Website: walmart
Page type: payment
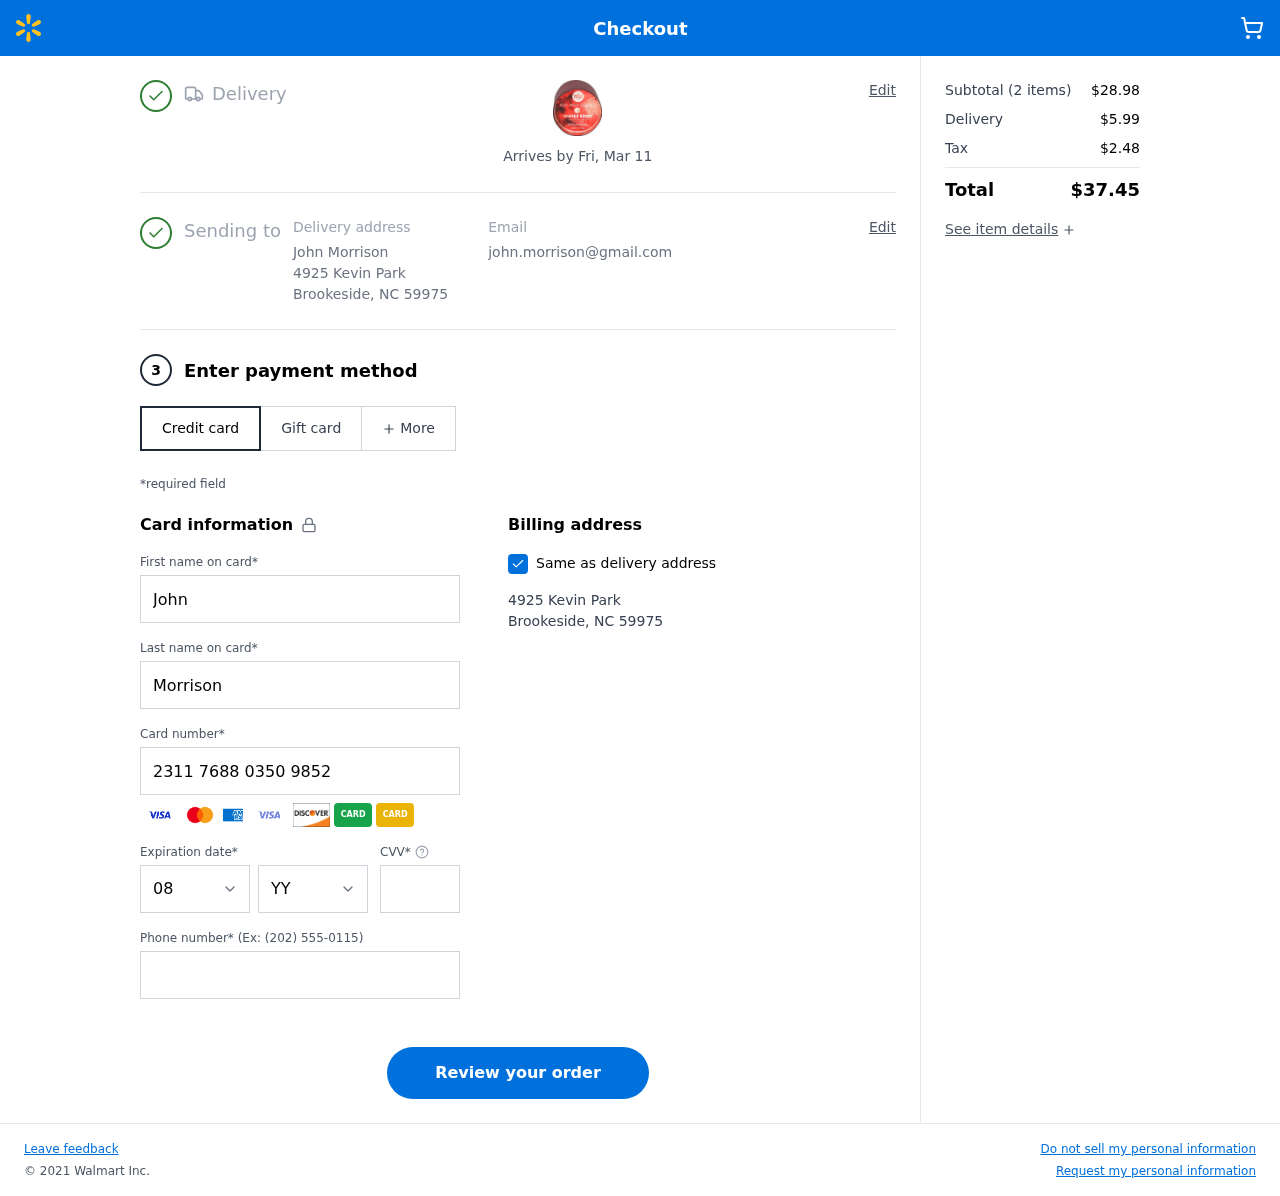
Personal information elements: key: PII_CARD_CVV
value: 002
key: PII_CARD_EXPIRY_MONTH
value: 08
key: PII_CARD_EXPIRY_YEAR
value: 26
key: PII_CARD_NUMBER
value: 2311 7688 0350 9852
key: PII_CITY
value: Brookeside
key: PII_EMAIL
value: john.morrison@gmail.com
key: PII_FIRSTNAME
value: John
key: PII_FULLNAME
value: John Morrison
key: PII_LASTNAME
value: Morrison
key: PII_PHONE
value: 3137570497
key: PII_POSTCODE
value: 59975
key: PII_STATE_ABBR
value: NC
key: PII_STREET
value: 4925 Kevin Park
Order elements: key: ORDER_DELIVERY_DATE
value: Arrives by Fri, Mar 11
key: ORDER_NUM_ITEMS
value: (2 items)
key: ORDER_SUBTOTAL
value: $28.98
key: ORDER_SHIPPING_COST
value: $5.99
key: ORDER_TAX
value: $2.48
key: ORDER_TOTAL
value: $37.45